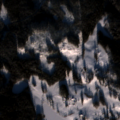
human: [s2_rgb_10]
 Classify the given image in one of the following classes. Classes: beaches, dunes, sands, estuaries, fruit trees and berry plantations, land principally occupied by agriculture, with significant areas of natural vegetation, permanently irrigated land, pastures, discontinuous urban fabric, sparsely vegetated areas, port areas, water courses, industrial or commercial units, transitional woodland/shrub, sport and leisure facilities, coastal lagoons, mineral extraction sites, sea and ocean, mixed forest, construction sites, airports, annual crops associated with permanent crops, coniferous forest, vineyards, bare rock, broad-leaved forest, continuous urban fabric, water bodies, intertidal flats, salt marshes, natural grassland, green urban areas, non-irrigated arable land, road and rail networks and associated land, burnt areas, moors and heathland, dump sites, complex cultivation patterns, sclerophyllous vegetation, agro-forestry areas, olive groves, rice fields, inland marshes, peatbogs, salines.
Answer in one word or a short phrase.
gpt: land principally occupied by agriculture, with significant areas of natural vegetation, coniferous forest, water bodies